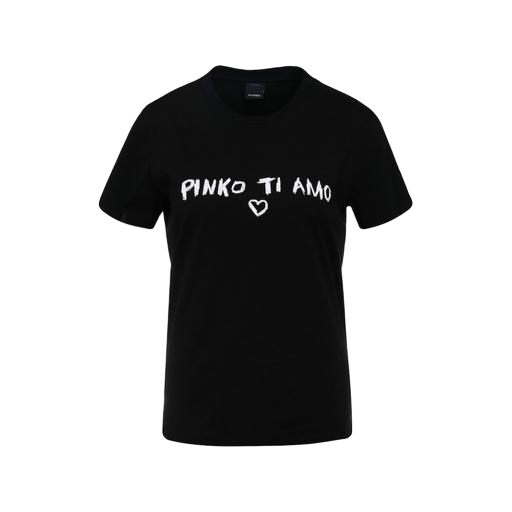
pink pima logo tee, women's black heart logo t-shirt, pink tee, white background